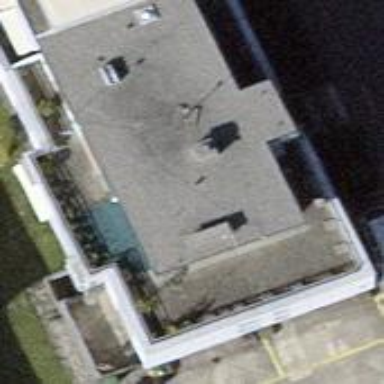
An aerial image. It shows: Apartment building with flat roof.